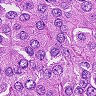
Metastatic tissue present: yes